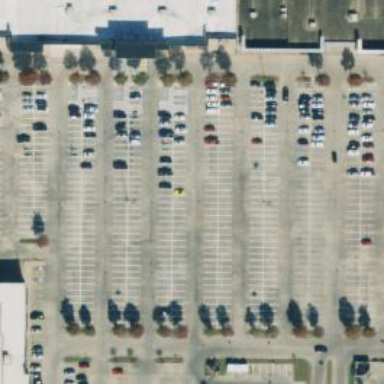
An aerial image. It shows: Parking space.